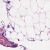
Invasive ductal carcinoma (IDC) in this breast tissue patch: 0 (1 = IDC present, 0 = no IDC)